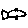
Label: fish